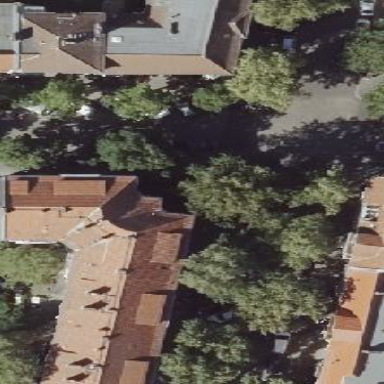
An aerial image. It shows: Hipped roof on apartment building.